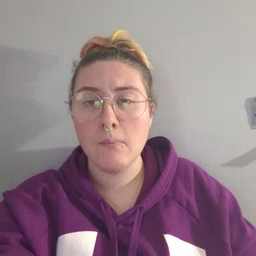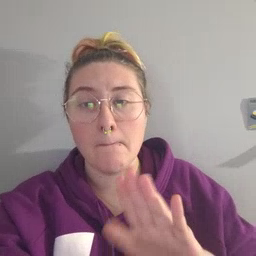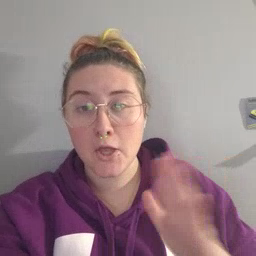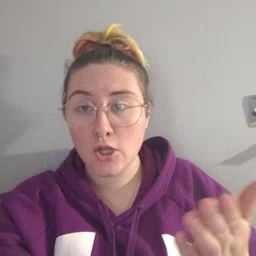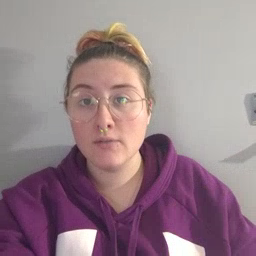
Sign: book